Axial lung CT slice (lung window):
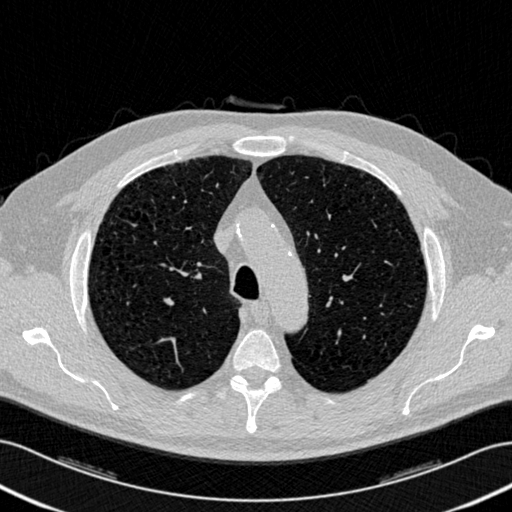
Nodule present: yes
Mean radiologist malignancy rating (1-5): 3